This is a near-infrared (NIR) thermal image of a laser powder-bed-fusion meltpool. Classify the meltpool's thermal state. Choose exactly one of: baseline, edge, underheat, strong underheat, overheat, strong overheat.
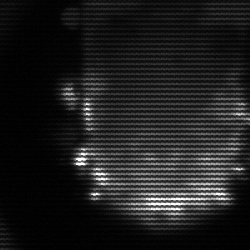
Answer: baseline